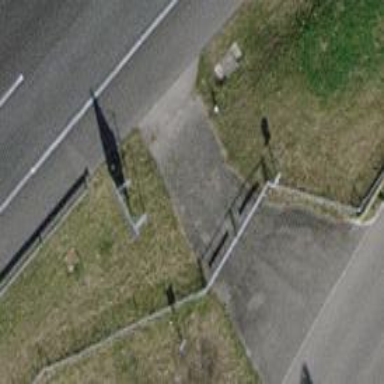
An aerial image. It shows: Gate.